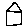
Label: house